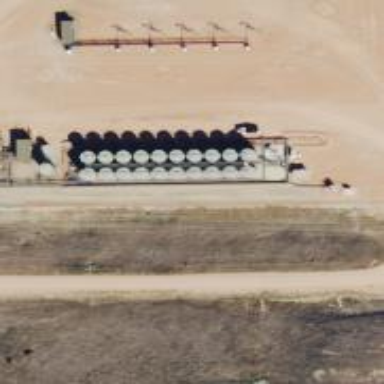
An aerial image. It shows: Storage tank that is man-made.